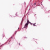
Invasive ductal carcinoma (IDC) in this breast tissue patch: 0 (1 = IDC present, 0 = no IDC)